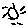
Label: sun